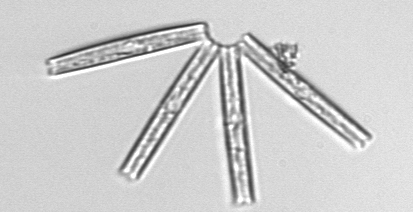
Label: Thalassionema